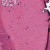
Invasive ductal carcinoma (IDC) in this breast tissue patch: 0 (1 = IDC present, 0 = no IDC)